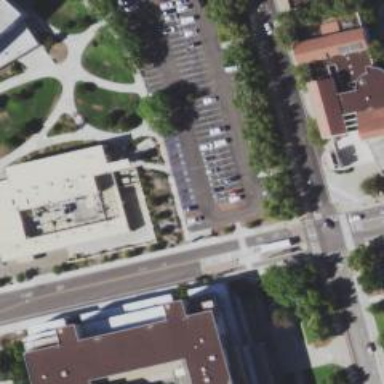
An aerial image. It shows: Parking space.